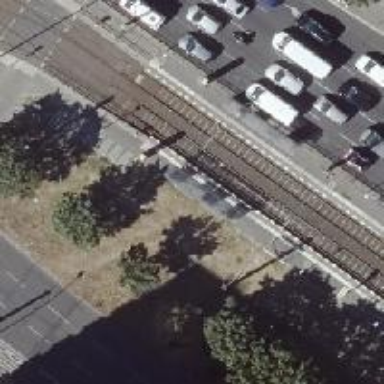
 specifically for trams. The platform has shelter."